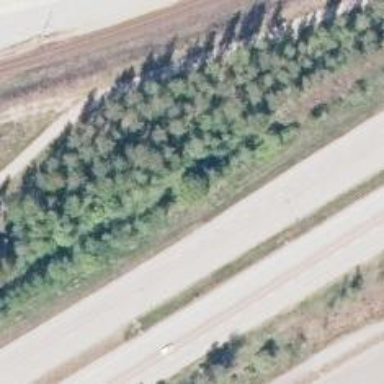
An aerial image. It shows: Asphalt road designated as trunk highway.